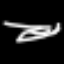
Label: squiggle